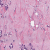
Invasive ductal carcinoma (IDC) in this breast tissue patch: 1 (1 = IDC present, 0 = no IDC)